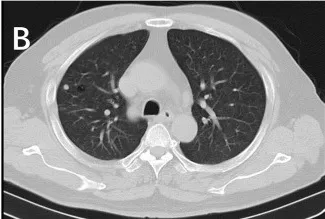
Chest CT and pelvic MRI after 5 circles etoposide chemotherapy. 80% decrease in size of measurable lung nodules.
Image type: radiology (ct)